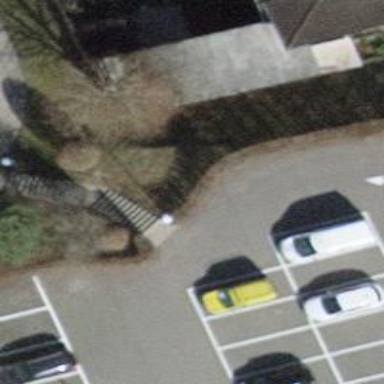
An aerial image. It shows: Road with steps.